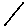
Label: house